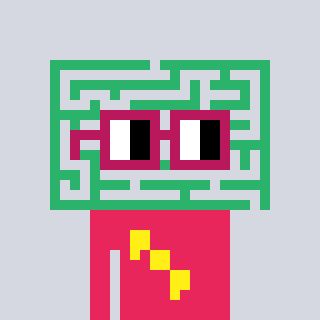
a pixel art character with square dark red glasses, a maze-shaped head and a redpinkish-colored body on a cool background